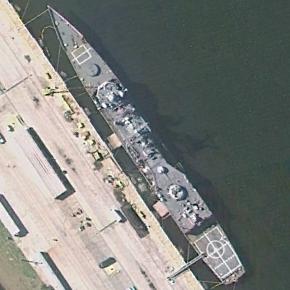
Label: cruiser